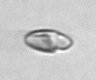
Label: Katodinium_or_Torodinium